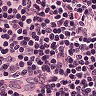
Metastatic tissue present: no